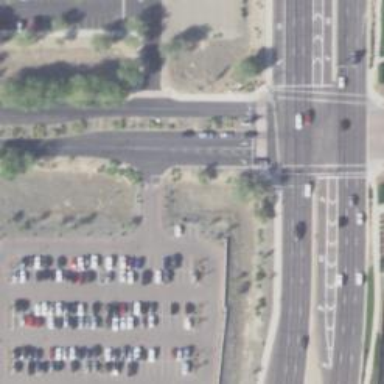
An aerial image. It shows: Solid stop line on the road marking.